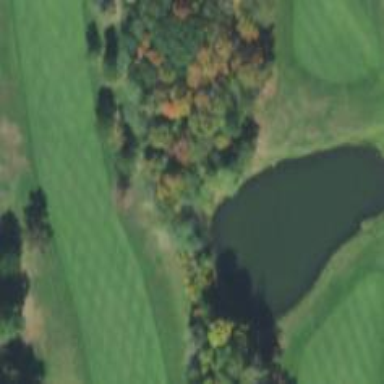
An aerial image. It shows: Grassy area designated as golf fairway.